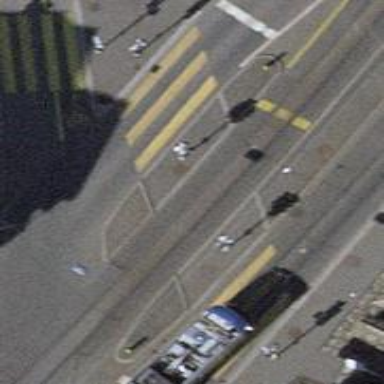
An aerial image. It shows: Tram crossing on the railway.